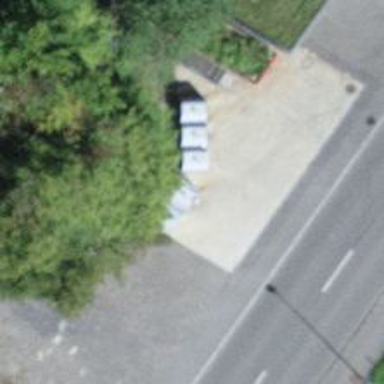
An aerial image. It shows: Recycling container in the area designated for recycling.